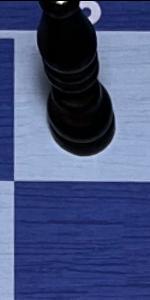
Label: Empty